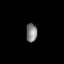
Tissue: lung
Cell type: T cells
Senescence score: 0.2325
Nuclear area (px): 205
Mean DAPI intensity: 128.302